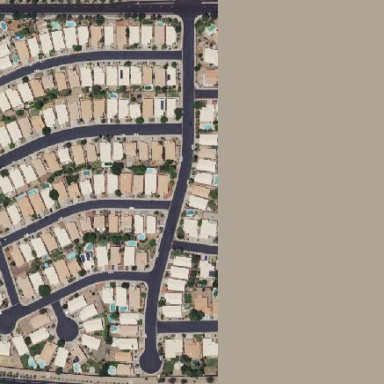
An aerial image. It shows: Residential area composed of single-family homes.